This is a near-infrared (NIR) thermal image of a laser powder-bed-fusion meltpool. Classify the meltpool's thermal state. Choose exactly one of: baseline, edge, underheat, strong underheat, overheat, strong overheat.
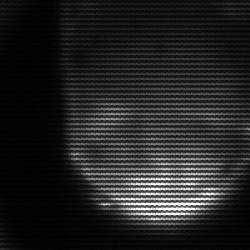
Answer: edge